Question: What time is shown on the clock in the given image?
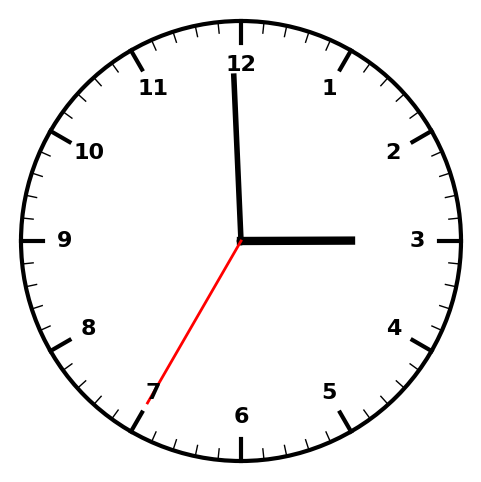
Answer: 02:59:35